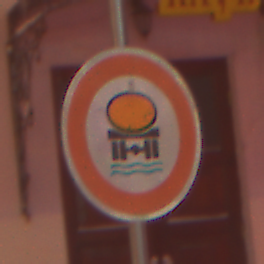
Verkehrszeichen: VerbotFahrzeugeWassergefaehrdenderLadung
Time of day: Night
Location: Outdoor (Urban)
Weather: Overcast
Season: Winter
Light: Artificial